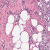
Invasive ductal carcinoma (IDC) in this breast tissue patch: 0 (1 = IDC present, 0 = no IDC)